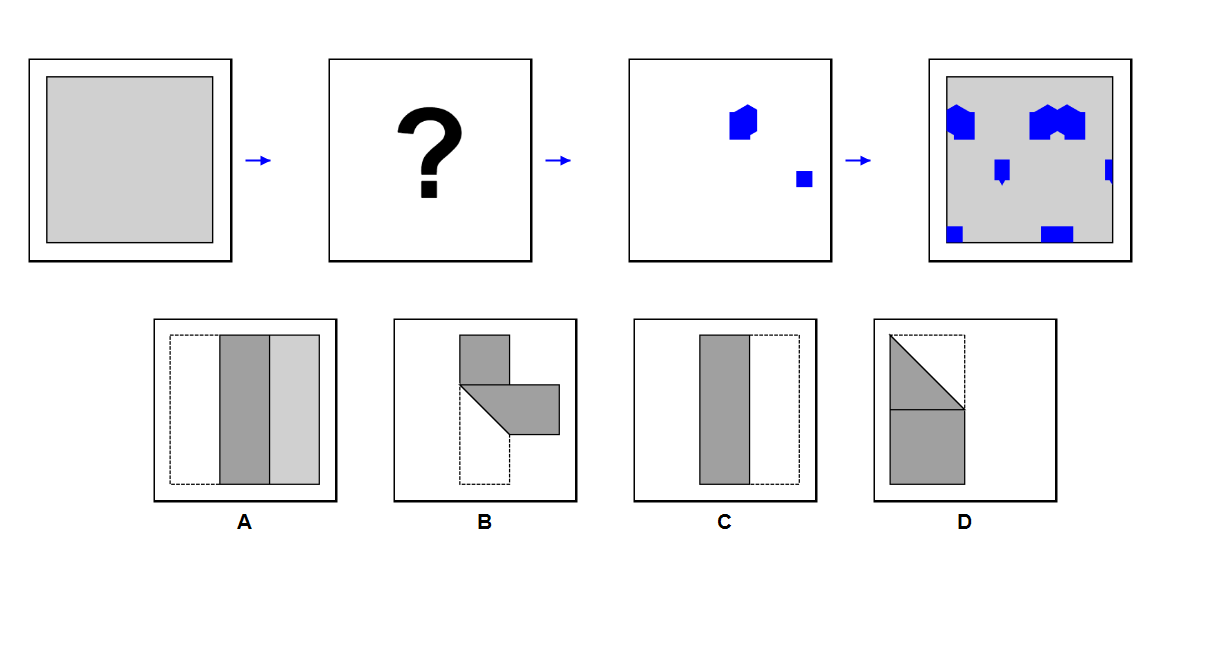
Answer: D